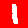
Digit: 1